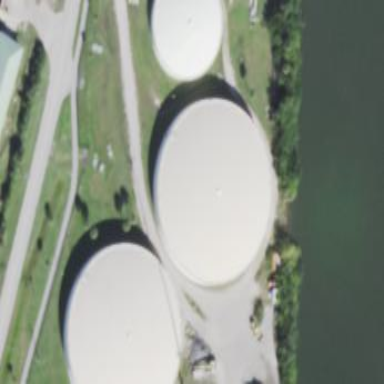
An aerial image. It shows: Storage tank designed for holding water.